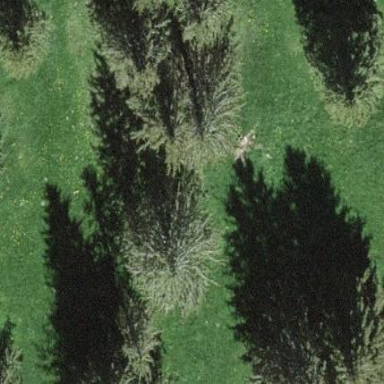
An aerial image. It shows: Beautiful woodland area.